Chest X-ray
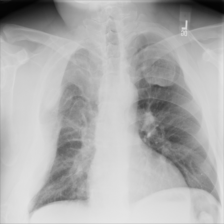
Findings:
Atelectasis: negative
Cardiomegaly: negative
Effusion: negative
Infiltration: negative
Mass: negative
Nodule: negative
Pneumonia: negative
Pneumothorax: negative
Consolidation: negative
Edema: negative
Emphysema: negative
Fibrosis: negative
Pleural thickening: negative
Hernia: negative